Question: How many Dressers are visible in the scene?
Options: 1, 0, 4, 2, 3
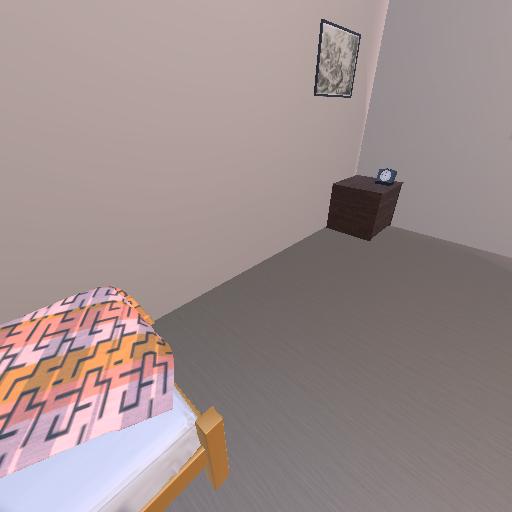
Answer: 1